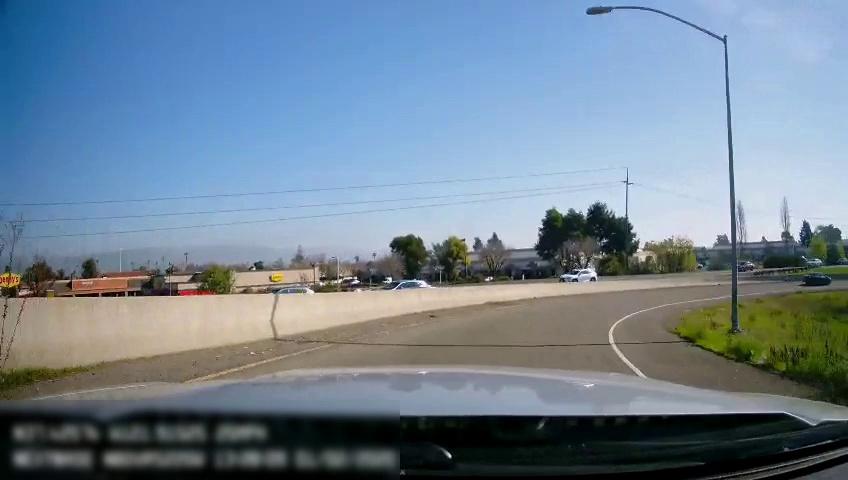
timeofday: Day
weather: Sunny
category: Drivable Space
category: Drivable Space
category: Vehicles | Car
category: Vehicles | SUV
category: Vehicles | Car
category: Vehicles | Car
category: Vehicles | Car
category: Lanes | Current Lane
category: Lanes | Alternate Lane